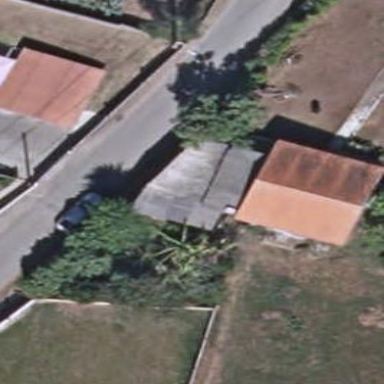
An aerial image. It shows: Simple and straightforward house.